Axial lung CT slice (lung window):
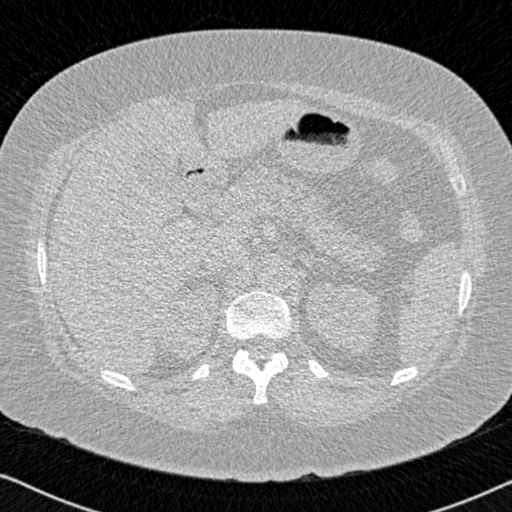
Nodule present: no